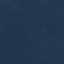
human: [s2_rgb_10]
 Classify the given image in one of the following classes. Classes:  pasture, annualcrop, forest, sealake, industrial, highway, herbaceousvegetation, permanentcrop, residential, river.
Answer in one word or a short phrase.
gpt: SeaLake